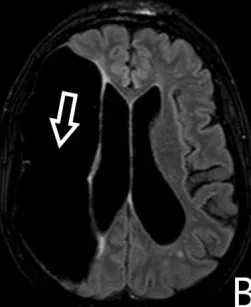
FLAIR.
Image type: radiology (mri)